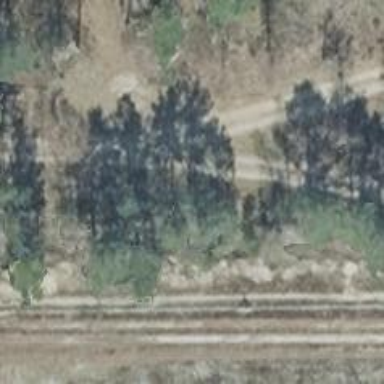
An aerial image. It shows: Sandy track with grade3 tracktype.